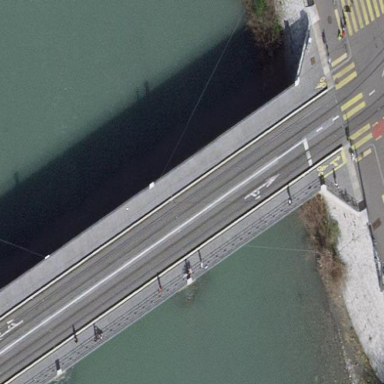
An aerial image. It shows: Beam bridge made by humans.